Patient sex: M
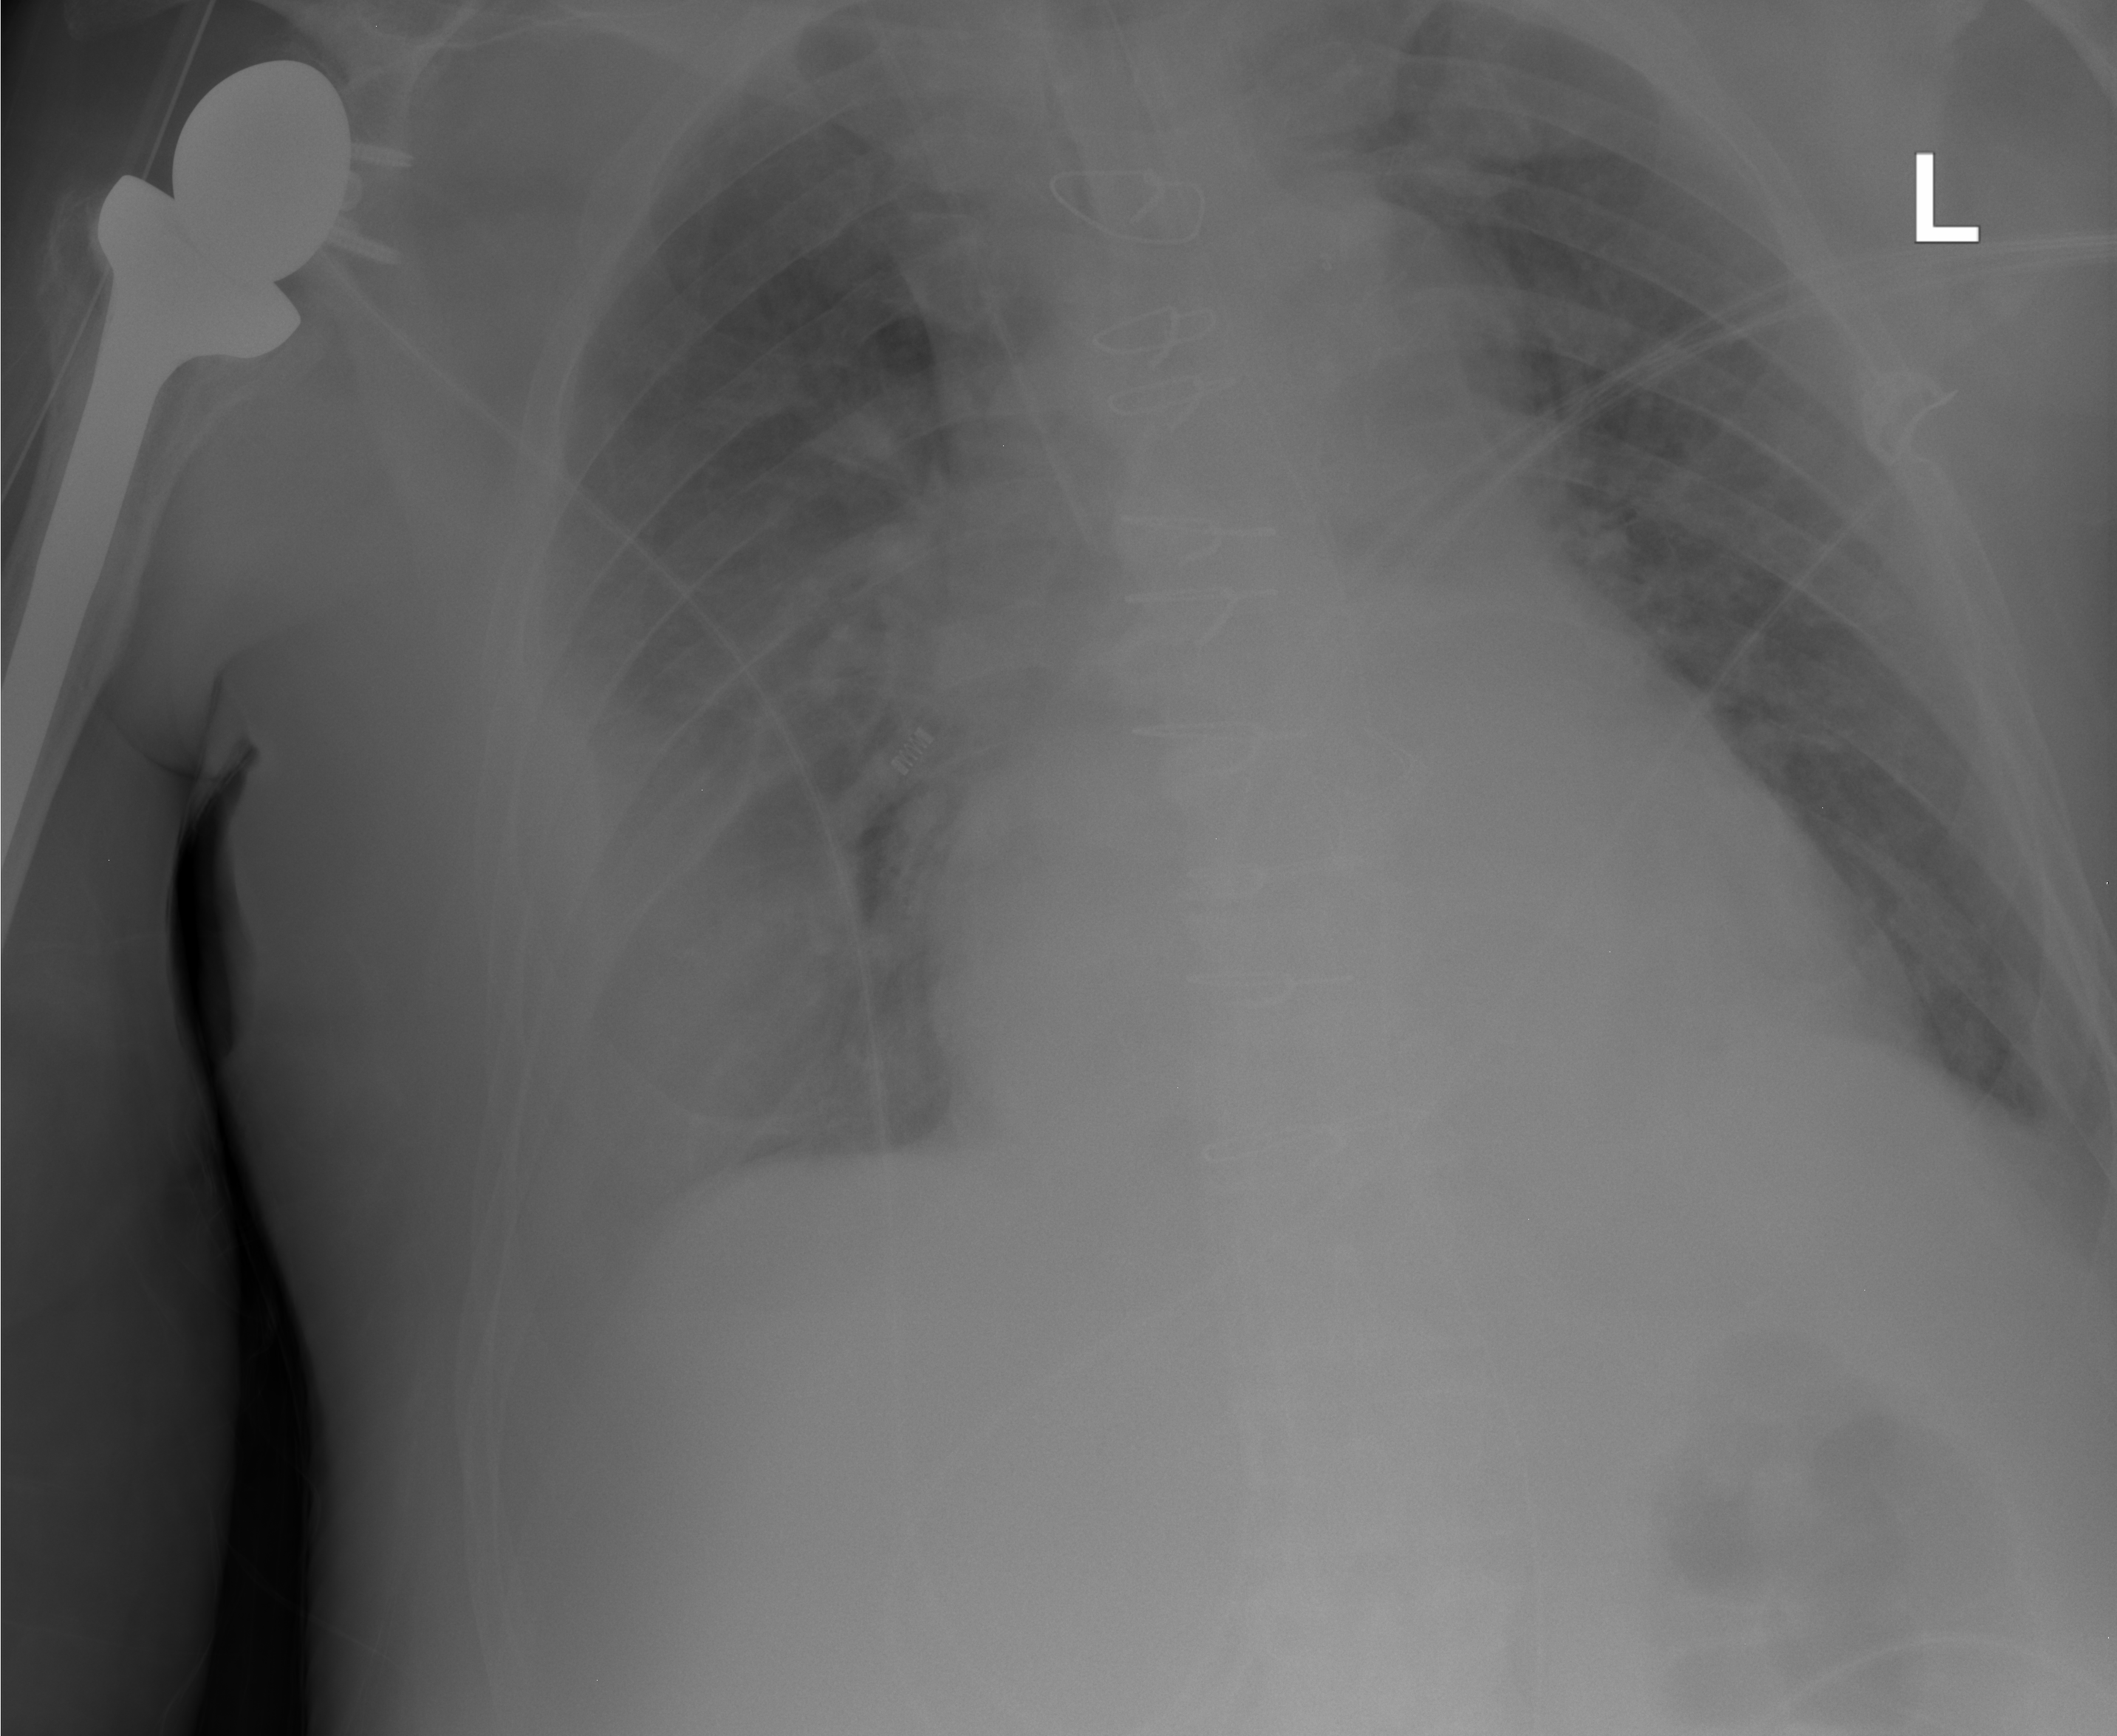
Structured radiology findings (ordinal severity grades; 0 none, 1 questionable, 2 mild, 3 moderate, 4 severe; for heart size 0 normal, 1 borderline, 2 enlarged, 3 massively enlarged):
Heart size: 2
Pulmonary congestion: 2
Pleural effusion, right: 2
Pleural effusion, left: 2
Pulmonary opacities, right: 2
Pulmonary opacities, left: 0
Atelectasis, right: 2
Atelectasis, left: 2